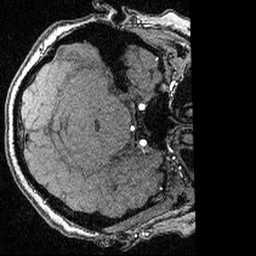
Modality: angio
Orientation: axial
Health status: ill
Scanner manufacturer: siemens
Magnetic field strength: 3 T
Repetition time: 0.022 s
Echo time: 0.00395 s